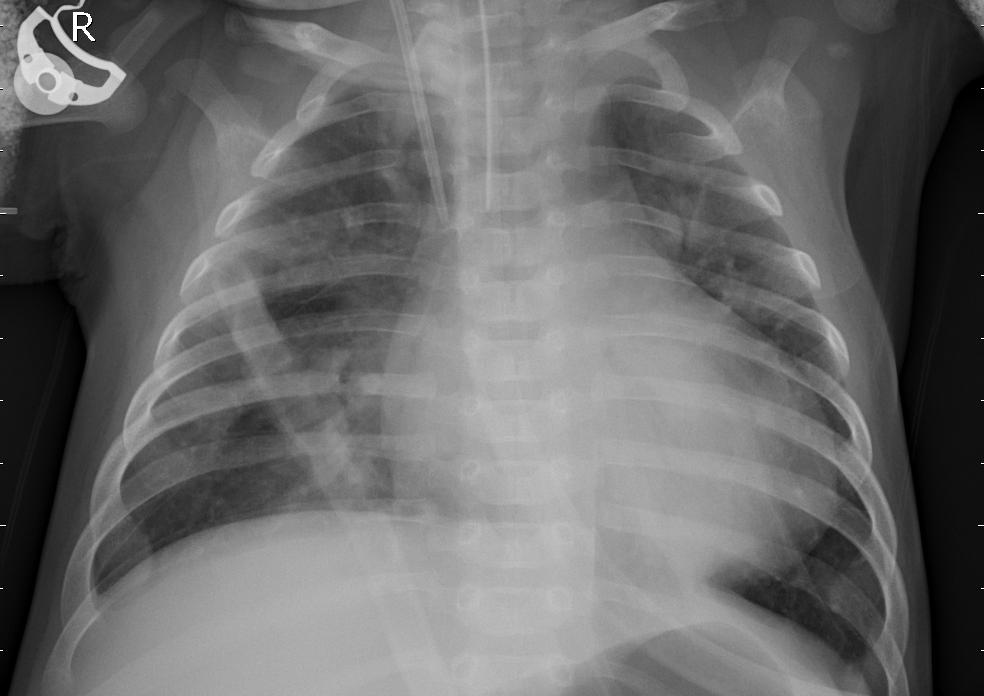
Diagnosis: PNEUMONIA